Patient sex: M
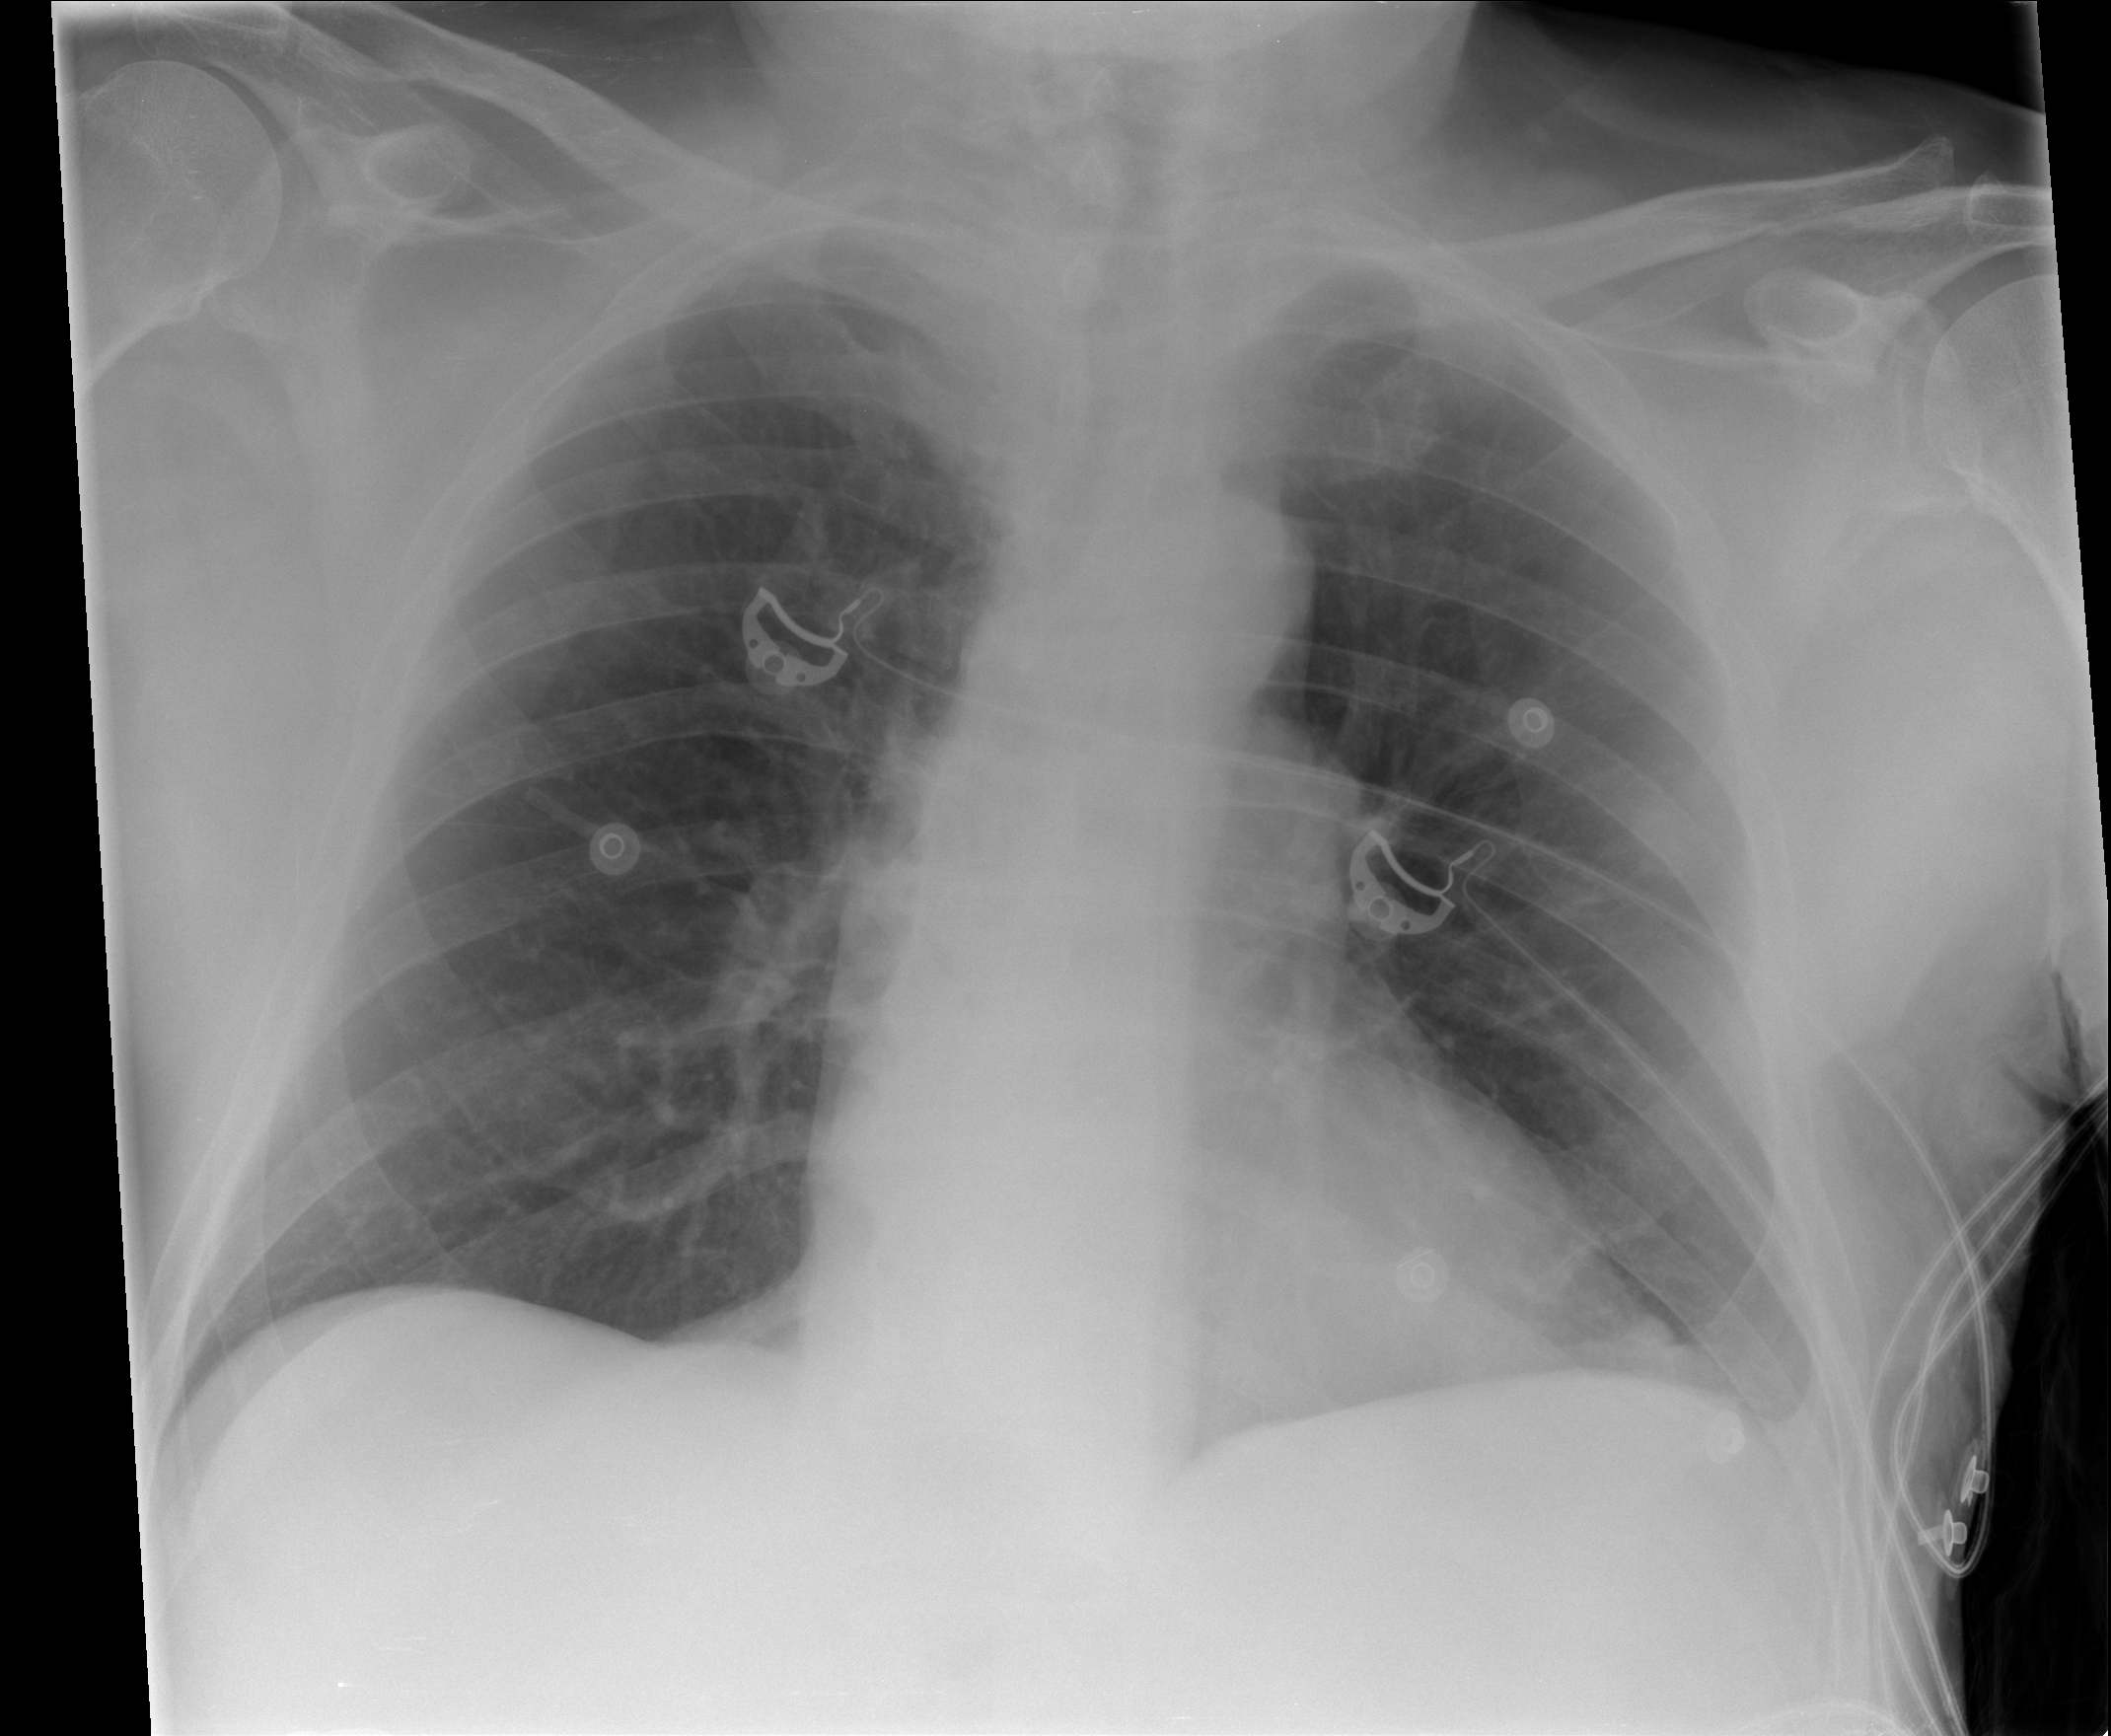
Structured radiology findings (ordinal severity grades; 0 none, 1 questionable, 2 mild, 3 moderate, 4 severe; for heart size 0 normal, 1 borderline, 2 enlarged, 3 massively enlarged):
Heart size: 0
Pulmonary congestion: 0
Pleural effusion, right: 0
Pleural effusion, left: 2
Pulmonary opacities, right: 0
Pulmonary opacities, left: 0
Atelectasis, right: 0
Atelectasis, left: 1